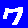
Digit: 7